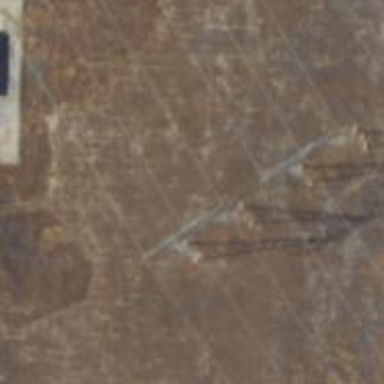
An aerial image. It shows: Power tower.